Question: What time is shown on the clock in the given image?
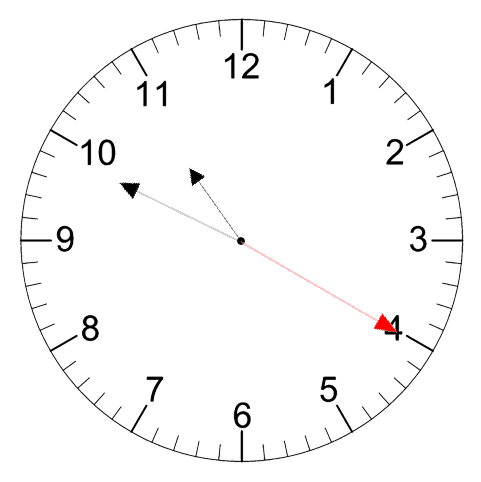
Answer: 10:49:20